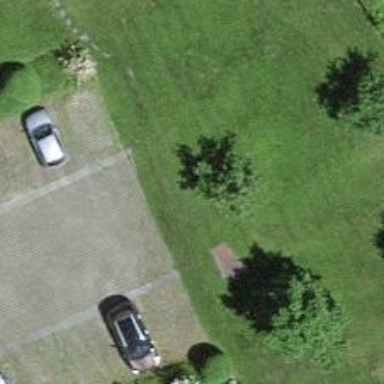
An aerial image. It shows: Car sharing facility.